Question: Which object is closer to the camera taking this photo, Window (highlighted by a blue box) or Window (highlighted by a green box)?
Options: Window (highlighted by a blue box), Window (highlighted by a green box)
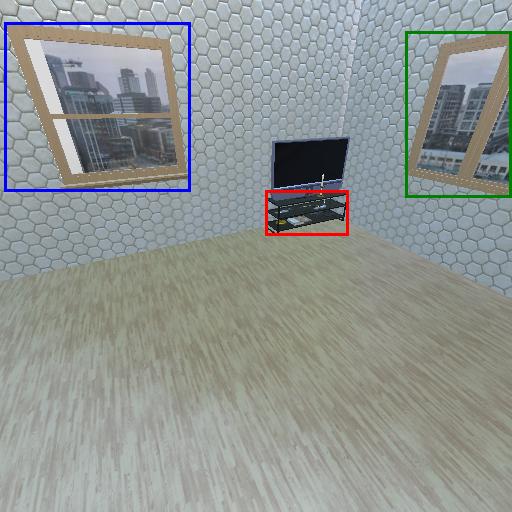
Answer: Window (highlighted by a blue box)